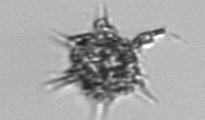
Label: Dictyocha